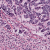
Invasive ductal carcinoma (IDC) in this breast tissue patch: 1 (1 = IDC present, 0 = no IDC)